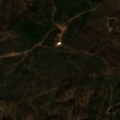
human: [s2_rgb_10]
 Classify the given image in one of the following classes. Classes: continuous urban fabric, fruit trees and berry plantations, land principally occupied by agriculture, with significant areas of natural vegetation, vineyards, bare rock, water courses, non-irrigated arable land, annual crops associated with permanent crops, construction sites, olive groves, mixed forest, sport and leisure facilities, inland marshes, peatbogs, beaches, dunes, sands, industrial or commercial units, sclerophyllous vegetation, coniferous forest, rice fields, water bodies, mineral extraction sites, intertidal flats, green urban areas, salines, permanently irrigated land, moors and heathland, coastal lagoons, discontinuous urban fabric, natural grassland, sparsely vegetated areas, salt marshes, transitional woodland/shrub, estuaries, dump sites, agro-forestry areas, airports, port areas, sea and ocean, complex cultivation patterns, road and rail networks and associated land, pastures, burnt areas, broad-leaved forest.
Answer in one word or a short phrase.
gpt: pastures, agro-forestry areas, broad-leaved forest